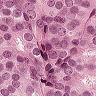
Metastatic tissue present: yes